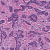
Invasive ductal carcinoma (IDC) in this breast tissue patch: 1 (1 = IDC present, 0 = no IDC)